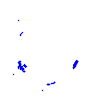
Particle: kaon